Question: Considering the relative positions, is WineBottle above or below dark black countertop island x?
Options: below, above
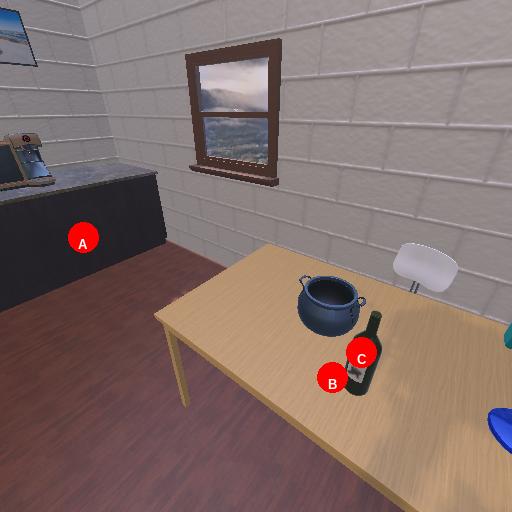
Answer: below